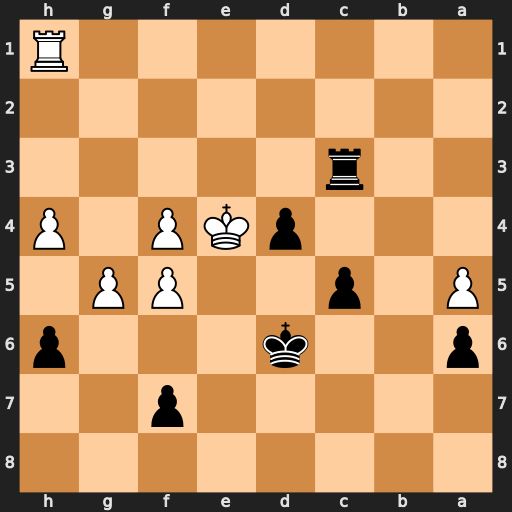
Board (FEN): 8/5p2/p2k3p/P1p2PP1/3pKP1P/2r5/8/7R
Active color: b
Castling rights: -
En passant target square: -
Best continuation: Re3#